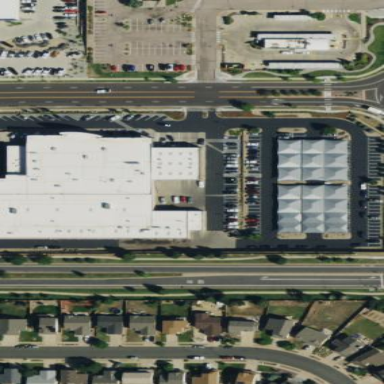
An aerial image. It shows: Retail building housing car shop.